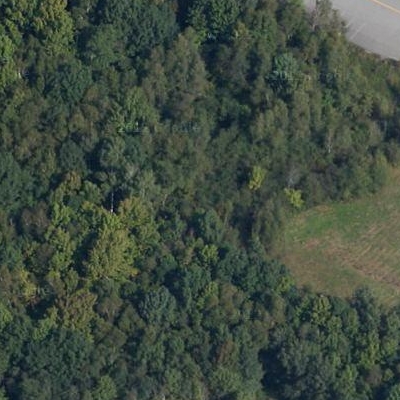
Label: Forest